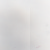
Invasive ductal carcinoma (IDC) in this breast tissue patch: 0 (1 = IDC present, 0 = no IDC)